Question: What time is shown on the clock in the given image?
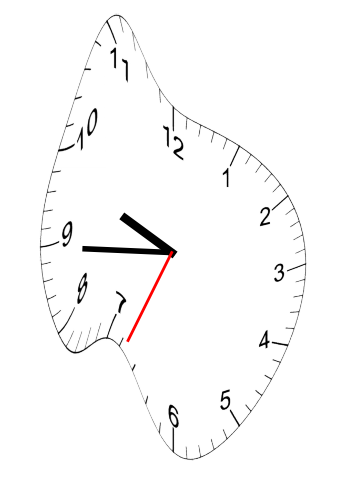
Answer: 09:44:34